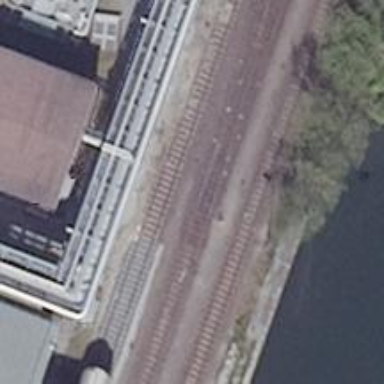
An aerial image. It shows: Railway switch.